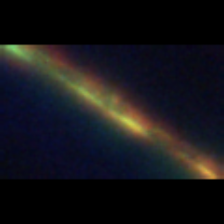
Taxon: Psuedo-nitzschia
Group: Diatoms